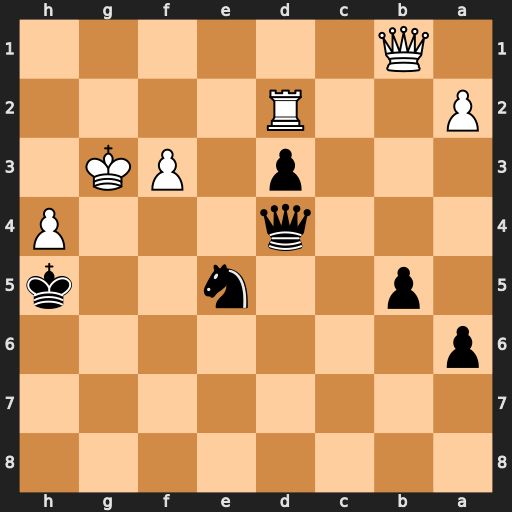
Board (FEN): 8/8/p7/1p2n2k/3q3P/3p1PK1/P2R4/1Q6
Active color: b
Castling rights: -
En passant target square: -
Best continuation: Qxh4+ Kg2 Qg5+